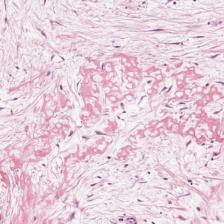
Label: Non-Viable-Tumor